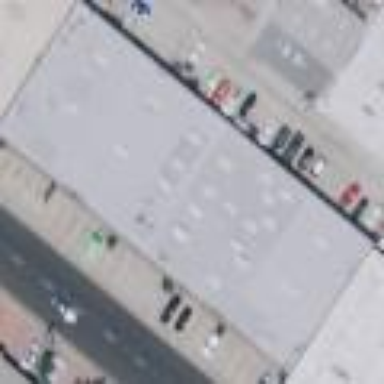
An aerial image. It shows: Industrial building.